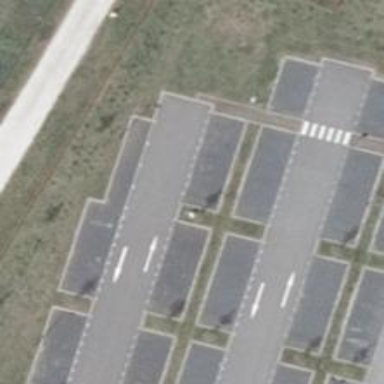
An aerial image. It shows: Road serving as parking aisle.